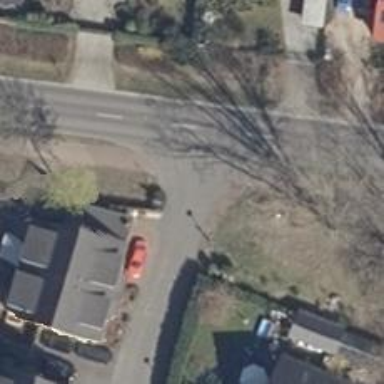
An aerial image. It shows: Living street.